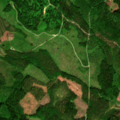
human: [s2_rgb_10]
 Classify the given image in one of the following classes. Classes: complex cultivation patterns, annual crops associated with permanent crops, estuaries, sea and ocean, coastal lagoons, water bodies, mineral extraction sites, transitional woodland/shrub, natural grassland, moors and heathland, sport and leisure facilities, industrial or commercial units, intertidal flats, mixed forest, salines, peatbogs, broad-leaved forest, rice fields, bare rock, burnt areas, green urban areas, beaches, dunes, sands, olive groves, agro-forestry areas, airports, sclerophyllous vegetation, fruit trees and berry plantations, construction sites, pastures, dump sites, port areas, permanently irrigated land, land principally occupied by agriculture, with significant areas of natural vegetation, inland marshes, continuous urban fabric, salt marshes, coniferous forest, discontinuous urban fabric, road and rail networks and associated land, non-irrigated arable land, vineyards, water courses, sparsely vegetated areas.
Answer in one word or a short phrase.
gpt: coniferous forest, mixed forest, transitional woodland/shrub